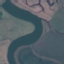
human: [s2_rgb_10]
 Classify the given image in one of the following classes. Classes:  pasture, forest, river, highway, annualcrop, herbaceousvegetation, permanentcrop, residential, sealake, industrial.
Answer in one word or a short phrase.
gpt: River